Question: I'm writing a little utility to allow me to multiplex input to multiple terminal windows;

Any input received by the form (in the centre) is relayed to all terminal windows it manages.
This works well but a problem occurs if I another window moves in front of the terminals. The input form is 'Topmost' so is always visible, but the terminal sessions are hidden.
To work around this, double-clicking on the Input window iterates through all the terminals and calls 'SetForegroundWindow' (from 'user32.dll') on each in turn.
'''
For Each Manager In Managers
SetForegroundWindow(ProcessInfo.MainWindowHandle)
'Threading.Thread.Sleep(15)
Next
'''
If I make this call without the 'Thread.Sleep(15)', only the first and last window in the list are brought to the foreground. The 'Sleep' works around the problem but is a bit of a hack (and is a little ugly when there are a lot of terminals open).
I assume I'm hitting some internal windows tick frequency where at most one window can be brought to the front per tick.
Am I correct in my assumption? And is there a way around this limitation? Something like a 'MoveAllToForeground()' or a way of queueing the messages?
To clarify: The terminal process I'm automating is not part of my application, it's <URL>
If I swap out the call to 'SetForegroundWindow' for 'BringWindowToTop', I get a similar issue - although in this case, only the first of the terminals is brought to the front, the rest stay behind any other windows.
Following on from David's suggestion below. The declarations:
'''
Private Declare Auto Function SetWindowPos Lib "user32.dll" (
ByVal hWnd As IntPtr,
ByVal hWndInsertAfter As IntPtr,
ByVal X As Integer,
ByVal Y As Integer,
ByVal cx As Integer,
ByVal cy As Integer,
ByVal uFlags As SetWindowPosFlags
) As Boolean
Private Shared ReadOnly HWND_TOPMOST As New IntPtr(-1)
Private Shared ReadOnly HWND_NOTOPMOST As New IntPtr(-2)
Private Shared ReadOnly HWND_TOP As New IntPtr(0)
Private Shared ReadOnly HWND_BOTTOM As New IntPtr(1)
Private Enum SetWindowPosFlags
NOSIZE = &H1
NOMOVE = &H2
NOZORDER = &H4
NOREDRAW = &H8
NOACTIVATE = &H10
DRAWFRAME = &H20
FRAMECHANGED = &H20
SHOWWINDOW = &H40
HIDEWINDOW = &H80
NOCOPYBITS = &H100
NOOWNERZORDER = &H200
NOREPOSITION = &H200
NOSENDCHANGING = &H400
DEFERERASE = &H2000
ASYNCWINDOWPOS = &H4000
End Enum
'''
And the call...
'''
SetWindowPos(ProcessInfo.MainWindowHandle,
HWND_TOP,
0, 0, 0, 0,
SetWindowPosFlags.NOMOVE Or
SetWindowPosFlags.NOSIZE Or
SetWindowPosFlags.NOACTIVATE)
'''
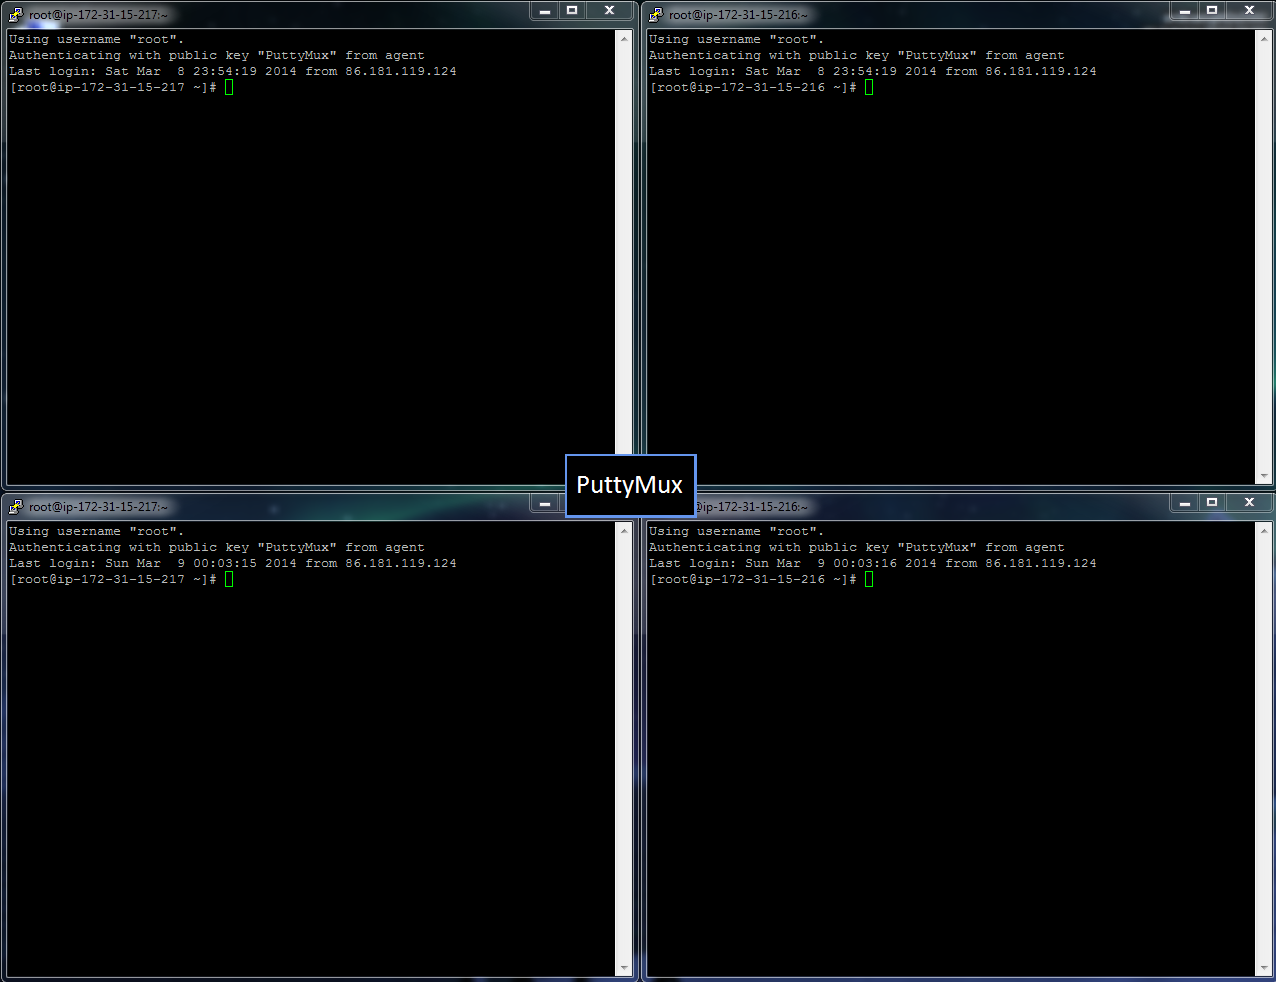
Answer: Apparently you want to bring these windows to the front rather than make them be the foreground window. The way to do that is to call <URL> passing 'HWND_TOP'. You'll need to pass 'SWP_NOMOVE | SWP_NOSIZE' as the 'uFlags' parameter since you only want to change the z-order, and not the position and size.
After each call to 'SetWindowPos', call 'SetForegroundWindow' passing your application's main window handle.